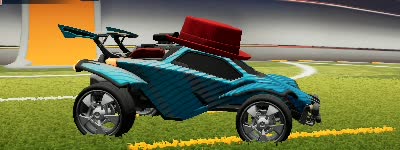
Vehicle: octane